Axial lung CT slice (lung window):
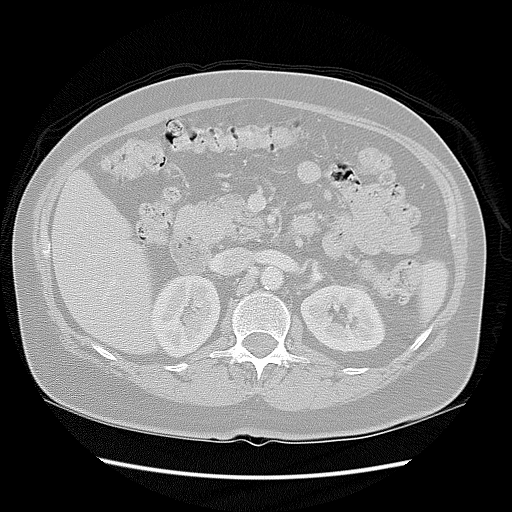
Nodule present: no